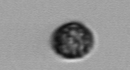
Label: Dinophyceae